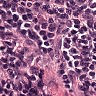
Metastatic tissue present: no